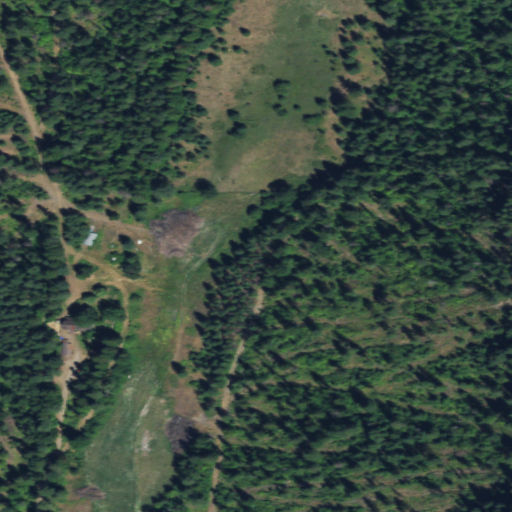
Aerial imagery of gap in Washington named Swede Pass containing evergreen forest, shrub, herbaceous wetlands, open development, and pasture